Field crop: maize
Growth stage: 2
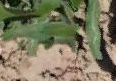
Species: maize